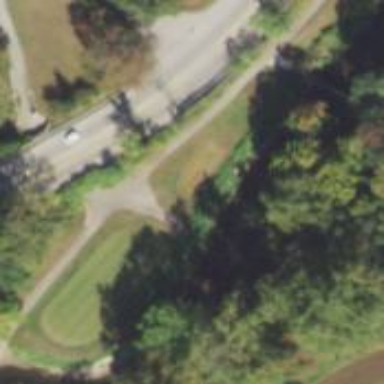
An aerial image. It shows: Path.